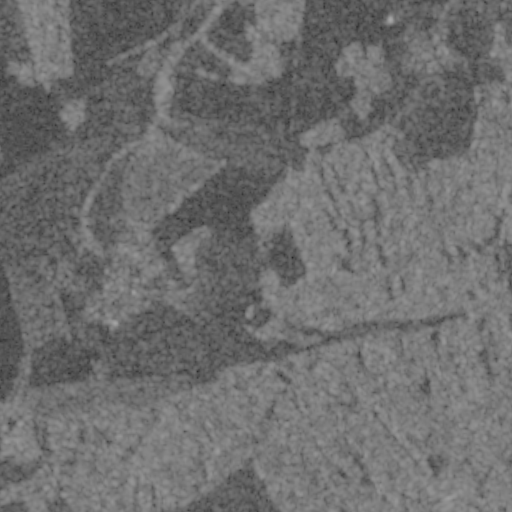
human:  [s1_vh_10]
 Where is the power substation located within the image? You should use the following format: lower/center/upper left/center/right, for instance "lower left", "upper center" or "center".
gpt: The power substation is located in the upper right of the image.
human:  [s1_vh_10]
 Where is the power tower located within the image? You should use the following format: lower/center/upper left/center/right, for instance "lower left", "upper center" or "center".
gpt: The power tower is located in the left of the image.
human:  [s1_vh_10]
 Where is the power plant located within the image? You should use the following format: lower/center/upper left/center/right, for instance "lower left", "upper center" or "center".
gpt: There is no power plant in the image.

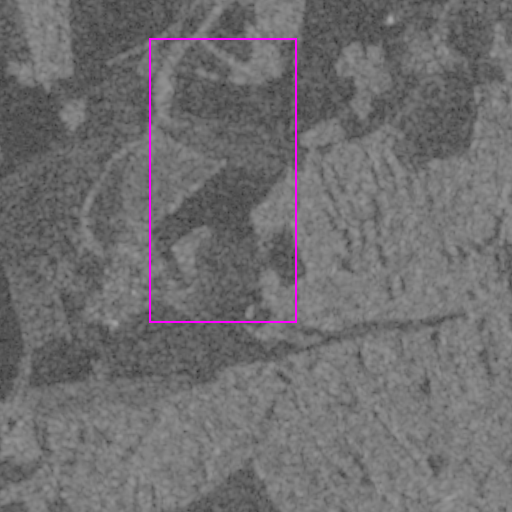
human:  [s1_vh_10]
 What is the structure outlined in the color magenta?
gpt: The structure outlined in magenta is a crop field.
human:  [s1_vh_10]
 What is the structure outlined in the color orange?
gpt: There is no orange outline.